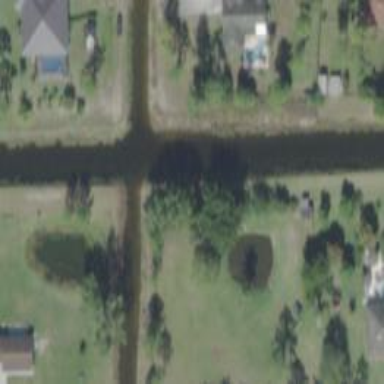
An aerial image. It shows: Canal.